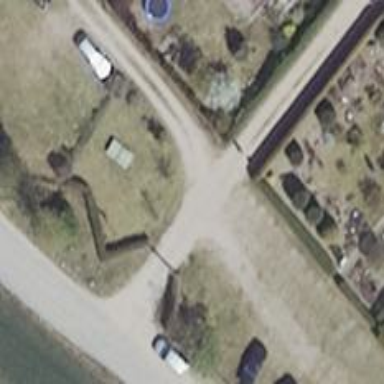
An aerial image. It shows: Road servicing allotments.